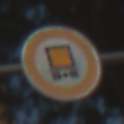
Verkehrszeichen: VerbotKennzeichnungspflichtigeKraftfahrzeugeGefaehrlicheGueter
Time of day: Midday
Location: Outdoor (Suburban)
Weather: Clear
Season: NotSpecified
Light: Natural